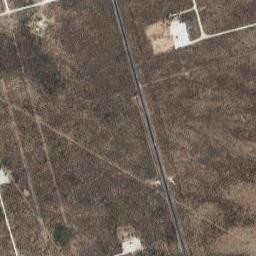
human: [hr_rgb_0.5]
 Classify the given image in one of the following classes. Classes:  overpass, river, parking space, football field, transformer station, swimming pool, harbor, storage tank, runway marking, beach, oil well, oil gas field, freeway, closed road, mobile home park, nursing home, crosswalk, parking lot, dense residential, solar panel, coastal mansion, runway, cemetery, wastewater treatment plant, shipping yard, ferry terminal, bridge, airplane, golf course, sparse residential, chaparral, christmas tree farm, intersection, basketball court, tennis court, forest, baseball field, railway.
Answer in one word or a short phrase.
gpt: oil gas field